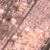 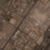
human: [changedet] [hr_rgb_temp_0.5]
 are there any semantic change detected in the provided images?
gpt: Everything remains the same.